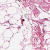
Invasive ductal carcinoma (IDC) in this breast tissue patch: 0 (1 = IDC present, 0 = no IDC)